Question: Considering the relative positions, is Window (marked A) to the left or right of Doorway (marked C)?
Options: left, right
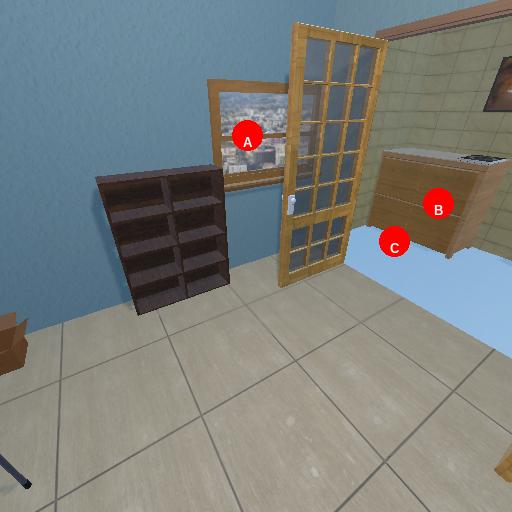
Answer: left